Question: After almost no problems for 6 months, I suddenly have a major problem when trying to distribute an app for inhouse testing over OTA: while installing the app (after download) I get the below error message -> screenshot. All of my testers also see the same message, so it's not bound to a single device.
The console on the device shows the following message:
'''
preflight_application_install: Could not verify executable at /var/tmp/install_staging.uNQth4/foo_extracted/Payload/myApp.app
'''
The strange thing is: I can install the app over USB with Xcode. Also the validation for the AppStore upload is fine.
I already tried a lot:
- - - - -
Any idea to solve this would be very helpful. Thanks in advance.

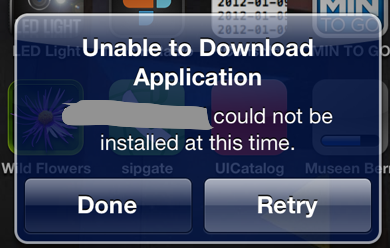
Answer: After further investigation the problem - once again - was caused by an invalid combination of Developer Provisioning Profile and Ad Hoc Distribution Profile. The problem was, that even the usual fixes didn't work (exchanging certificates etc.). Xcode always showed valid profiles.
I have read a lots of post that recommend a complete reinstallation of MacOS with the goal to have a clean installation of the KeyChain. I didn't want to kill my customized MacOS, so I created a virtual machine of Mac OS 10.7.3 + Xcode using VMWare. Then it was like 20 minutes to set everything up and the OTA worked! I think, it's a good idea to have a clean virtual OS handy for this case.